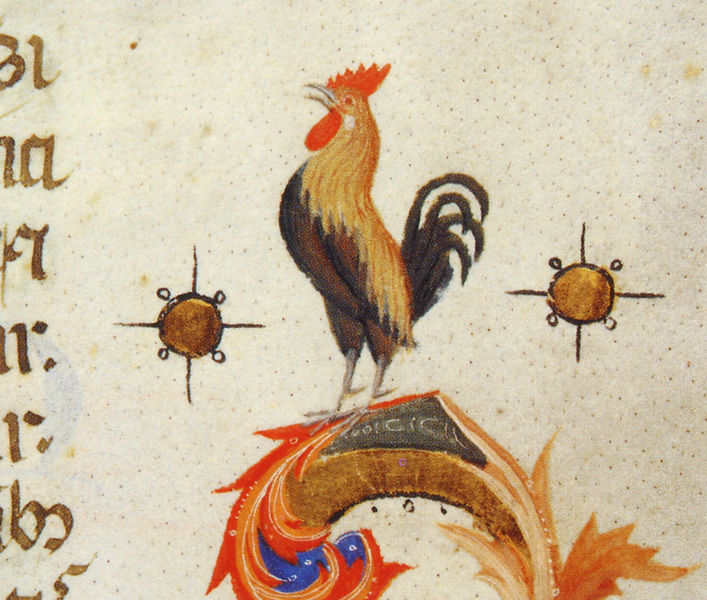
Titel: Llibre Verd de Barcelona
Institution: Barcelona, Arxiu Històric de la Ciutat de Barcelona
Schlagwörter: blau, weiß, gelb, ocker, braun, zeichnung, rot, tier, malerei, ornament, gold, kamm, detail, verzierung, buch, illustration, buchstaben, kreise, singen, mittelalter, hahn, krähen, gockel, buchmalerei, nord, krähend